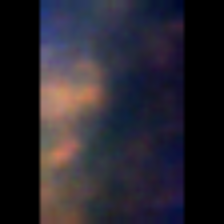
Taxon: Unknown_full_image
Group: Unknown